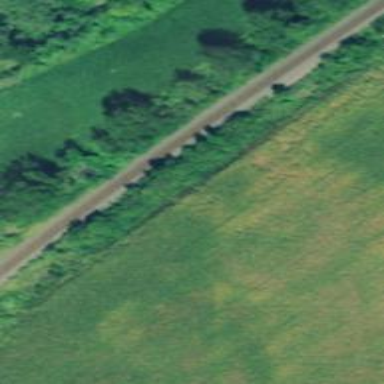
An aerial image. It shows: Railway track.